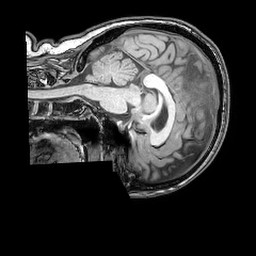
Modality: T1w
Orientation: sagittal
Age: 44
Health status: ill
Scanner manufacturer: philips
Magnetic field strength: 3 T
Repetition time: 0.007 s
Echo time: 0.003501 s